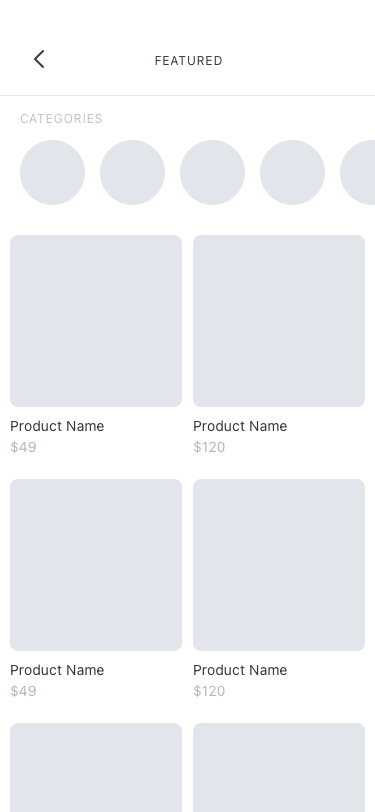
Text in this UI design:
NEW RELEASES
Song Name
Artist
Song Name
Artist
Song Name
Artist
POPULAR TRACKS
Muse
Toronto Concert
Hip hop
Jazz
Pop
Metal
Rock
CATEGORIES
Feed